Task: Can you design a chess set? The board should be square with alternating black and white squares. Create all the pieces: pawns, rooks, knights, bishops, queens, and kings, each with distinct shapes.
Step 2184:
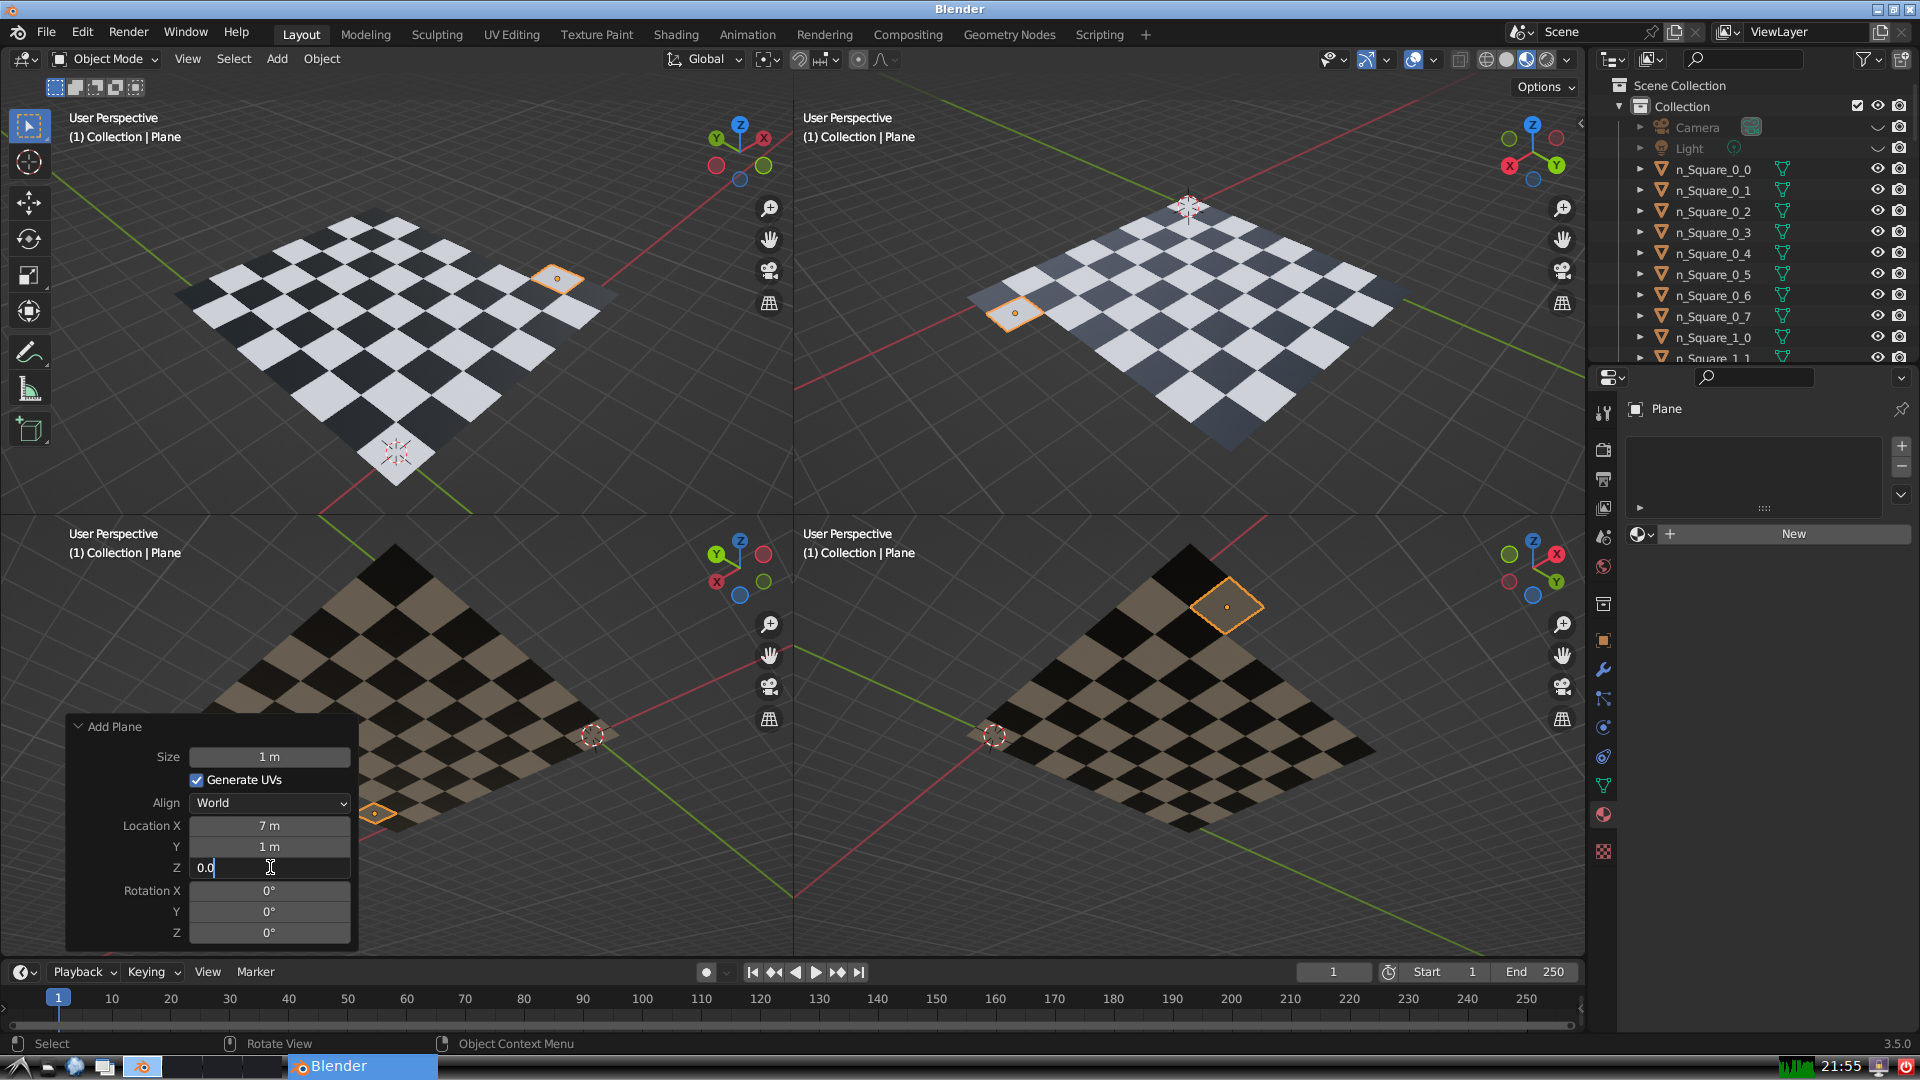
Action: {"key_press": ['Return']}